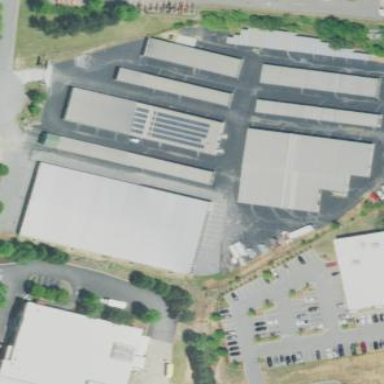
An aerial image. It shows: Building housing storage rental shop.